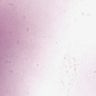
Metastatic tissue present: no